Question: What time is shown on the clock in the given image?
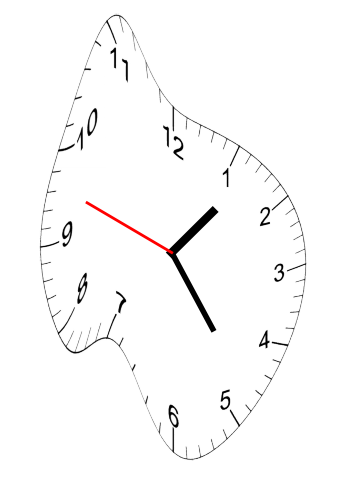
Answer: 01:23:48